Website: walmart
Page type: customer-info-address
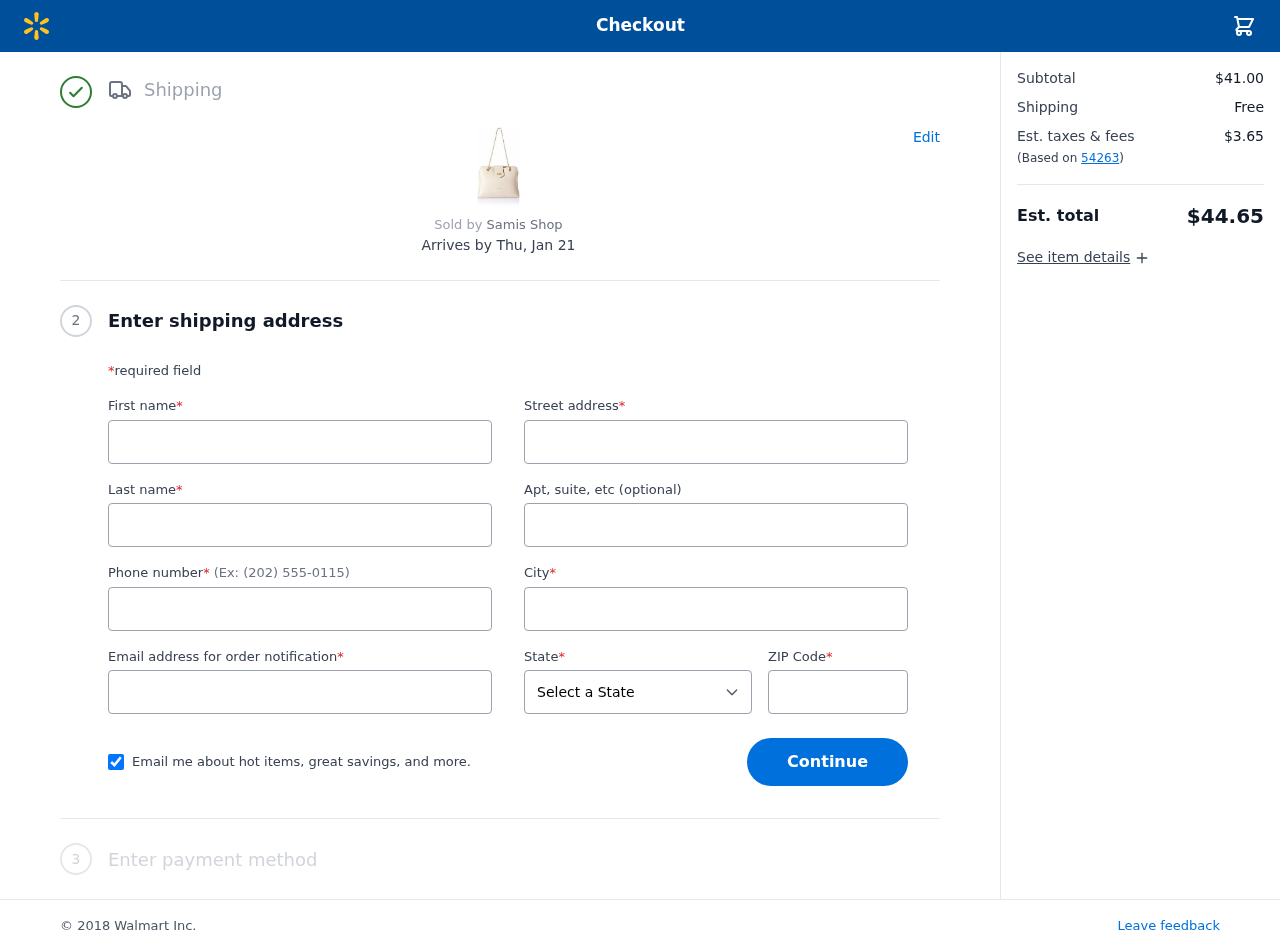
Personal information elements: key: PII_CITY
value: Ariaston
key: PII_EMAIL
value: connieberry@hotmail.com
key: PII_FIRSTNAME
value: Connie
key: PII_LASTNAME
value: Berry
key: PII_PHONE
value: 6293708453
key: PII_POSTCODE
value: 54263
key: PII_STATE
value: Missouri
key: PII_STREET
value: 306 Maxwell Manor Apt. 904
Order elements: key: ORDER_DELIVERY_DATE
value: Thu, Jan 21
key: ORDER_SUBTOTAL
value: $41.00
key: ORDER_SHIPPING_COST
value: Free
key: ORDER_TAX
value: $3.65
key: ORDER_TOTAL
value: $44.65